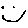
Label: smiley face